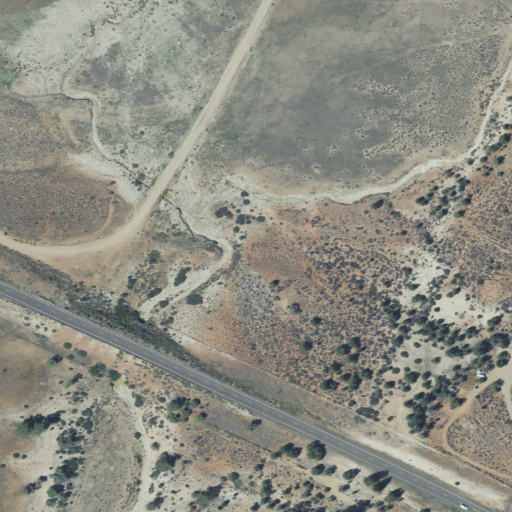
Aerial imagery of valley in Utah named Burnt Flat Gulch containing shrub, open development, low intensity development, evergreen forest, and medium intensity development